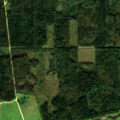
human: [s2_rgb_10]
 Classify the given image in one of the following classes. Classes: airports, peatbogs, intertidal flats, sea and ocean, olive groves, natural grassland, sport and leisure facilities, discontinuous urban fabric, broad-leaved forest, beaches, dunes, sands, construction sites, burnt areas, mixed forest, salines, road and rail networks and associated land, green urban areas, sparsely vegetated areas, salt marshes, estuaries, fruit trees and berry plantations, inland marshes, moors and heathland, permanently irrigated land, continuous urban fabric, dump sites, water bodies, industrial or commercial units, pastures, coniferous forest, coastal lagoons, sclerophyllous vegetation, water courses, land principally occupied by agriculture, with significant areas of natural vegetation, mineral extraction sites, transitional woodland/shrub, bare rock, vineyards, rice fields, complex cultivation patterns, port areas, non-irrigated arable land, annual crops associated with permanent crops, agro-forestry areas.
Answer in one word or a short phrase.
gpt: pastures, complex cultivation patterns, coniferous forest, transitional woodland/shrub